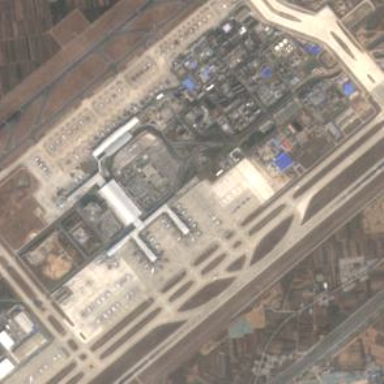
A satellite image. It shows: International aerodrome airport.